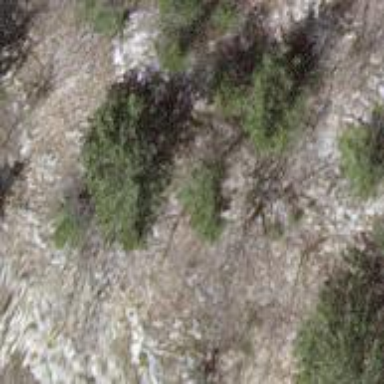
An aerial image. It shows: Landscape of bare rock.